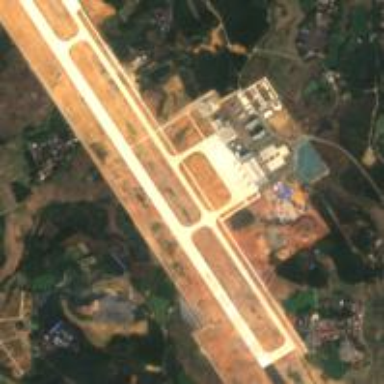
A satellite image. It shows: Concrete runway in the airport area.